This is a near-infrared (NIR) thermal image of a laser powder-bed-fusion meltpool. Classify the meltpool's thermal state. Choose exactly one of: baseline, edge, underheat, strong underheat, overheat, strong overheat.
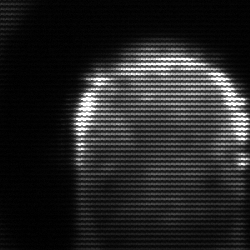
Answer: baseline